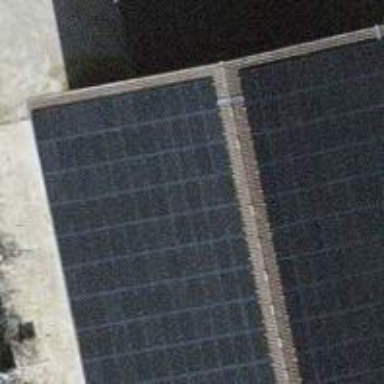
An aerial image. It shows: Solar power generator.